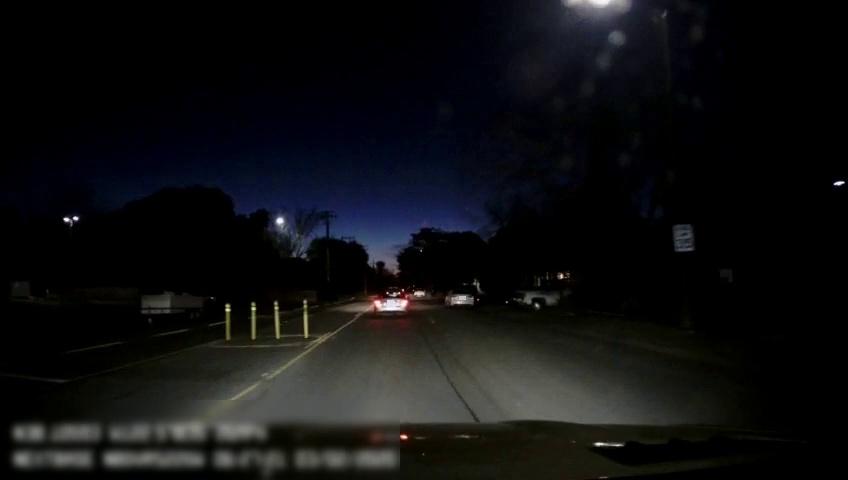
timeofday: Night
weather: Cloudy
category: Drivable Space
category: Vehicles | Car
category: Vehicles | SUV
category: Vehicles | Car
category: Vehicles | SUV
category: Lanes | Opposite Lane
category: Lanes | Opposite Lane
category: Lanes | Current Lane
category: Traffic | Signs